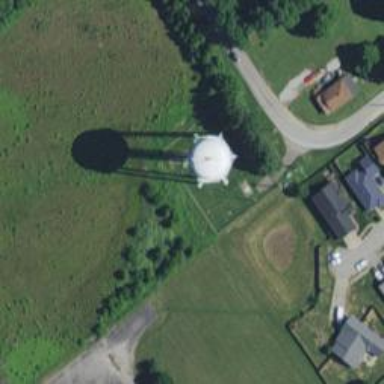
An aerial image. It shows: Water tower that is man-made.